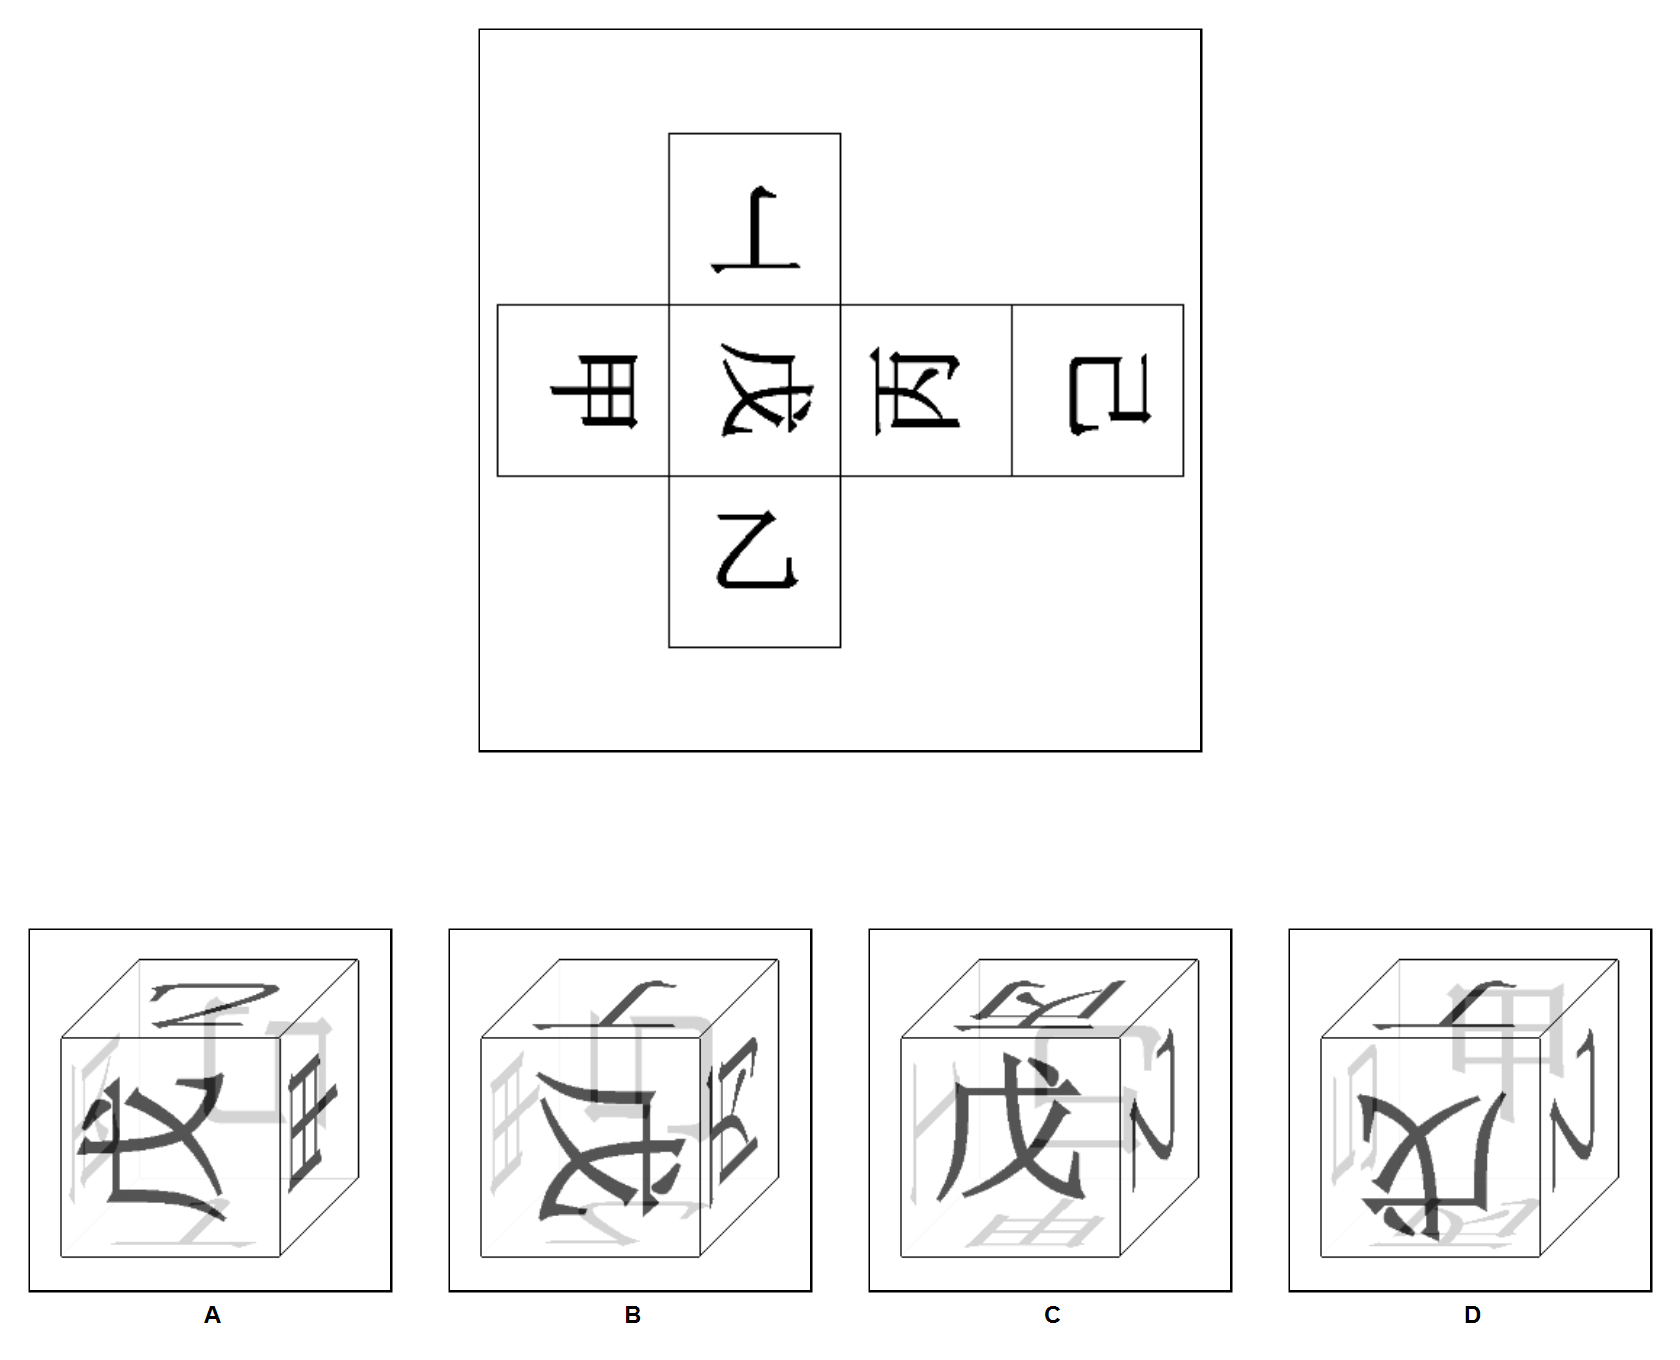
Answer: D